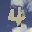
Label: 4